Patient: sex F, age 83
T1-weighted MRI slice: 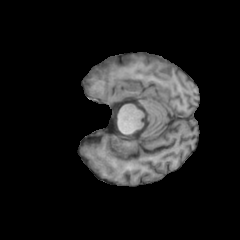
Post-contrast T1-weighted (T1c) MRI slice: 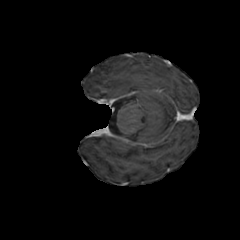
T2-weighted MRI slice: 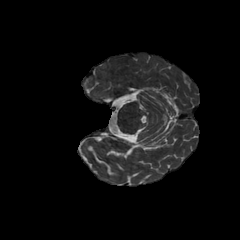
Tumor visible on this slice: no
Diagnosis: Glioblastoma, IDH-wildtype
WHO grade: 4